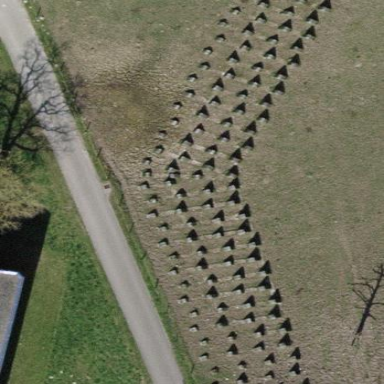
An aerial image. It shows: Tank trap barrier.